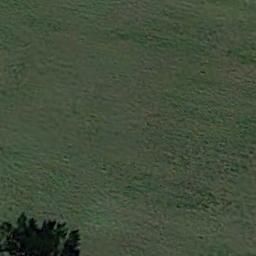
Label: meadow